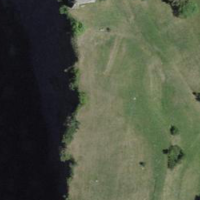
EUNIS habitat code: 52
Species observed at this site:
Vincetoxicum hirundinaria